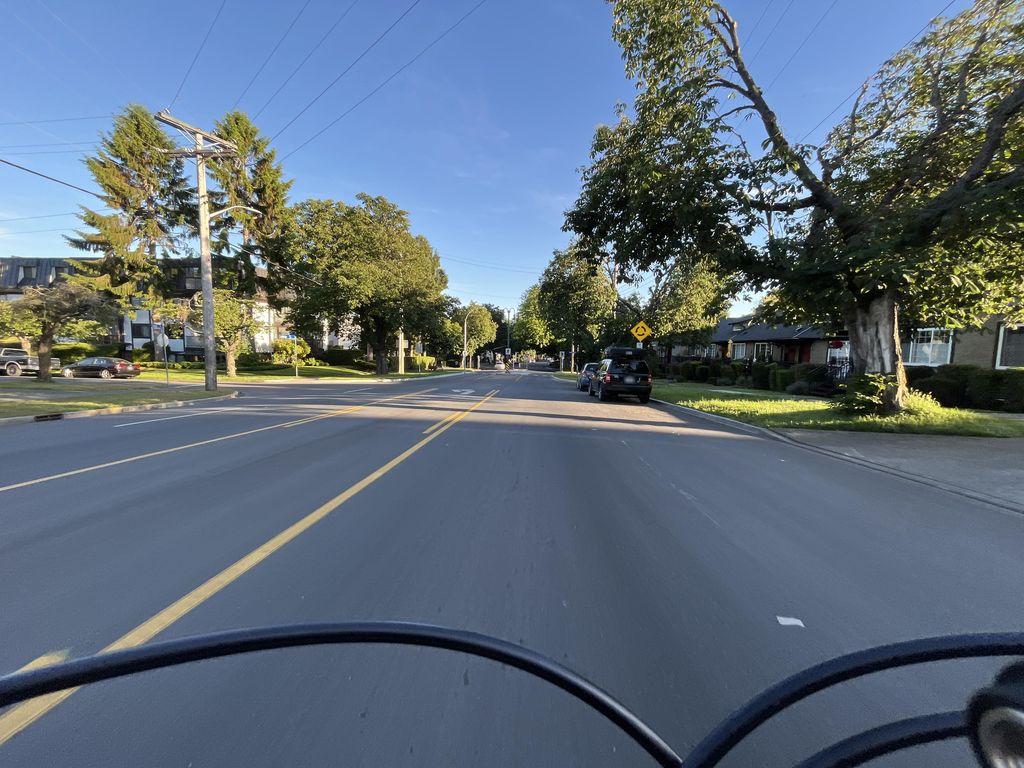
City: victoria